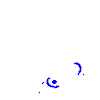
Particle: kaon